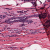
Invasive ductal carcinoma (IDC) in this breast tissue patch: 1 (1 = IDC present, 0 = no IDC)